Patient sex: M
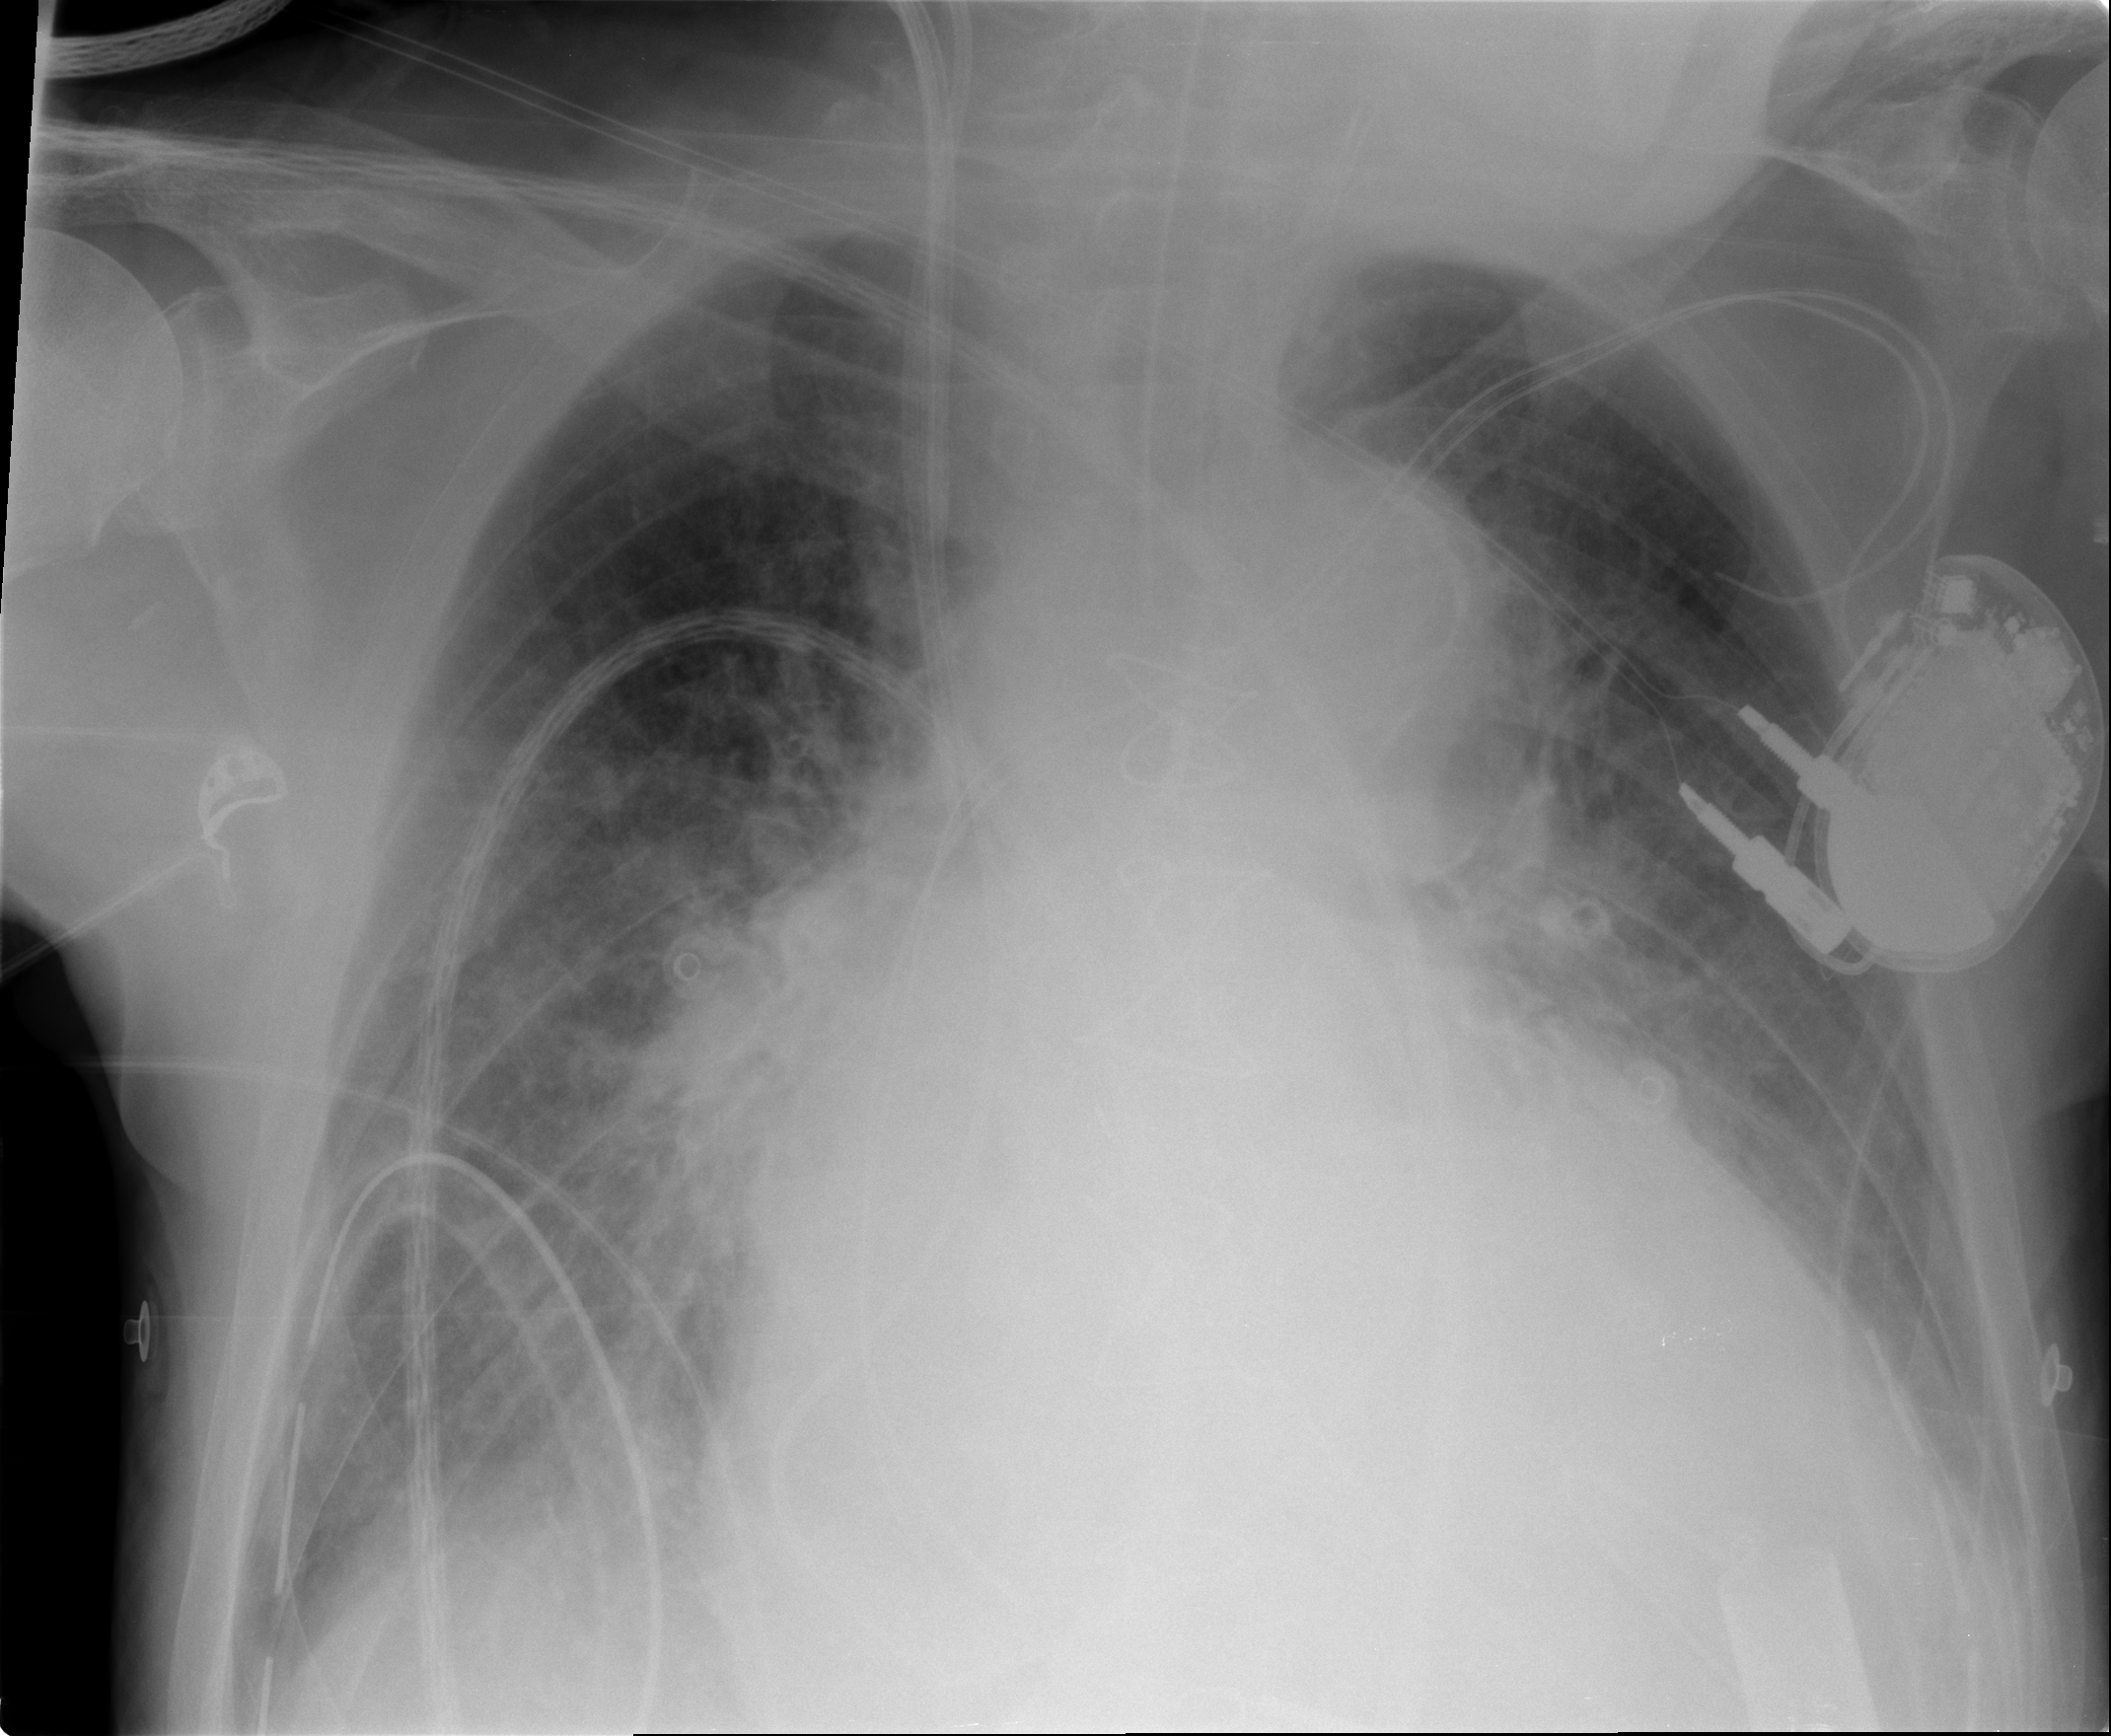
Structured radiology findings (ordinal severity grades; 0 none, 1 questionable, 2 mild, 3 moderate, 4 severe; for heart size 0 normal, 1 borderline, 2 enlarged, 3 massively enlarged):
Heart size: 2
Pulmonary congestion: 0
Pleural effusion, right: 0
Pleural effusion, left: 2
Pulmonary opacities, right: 0
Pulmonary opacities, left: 0
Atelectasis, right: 0
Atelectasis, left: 0